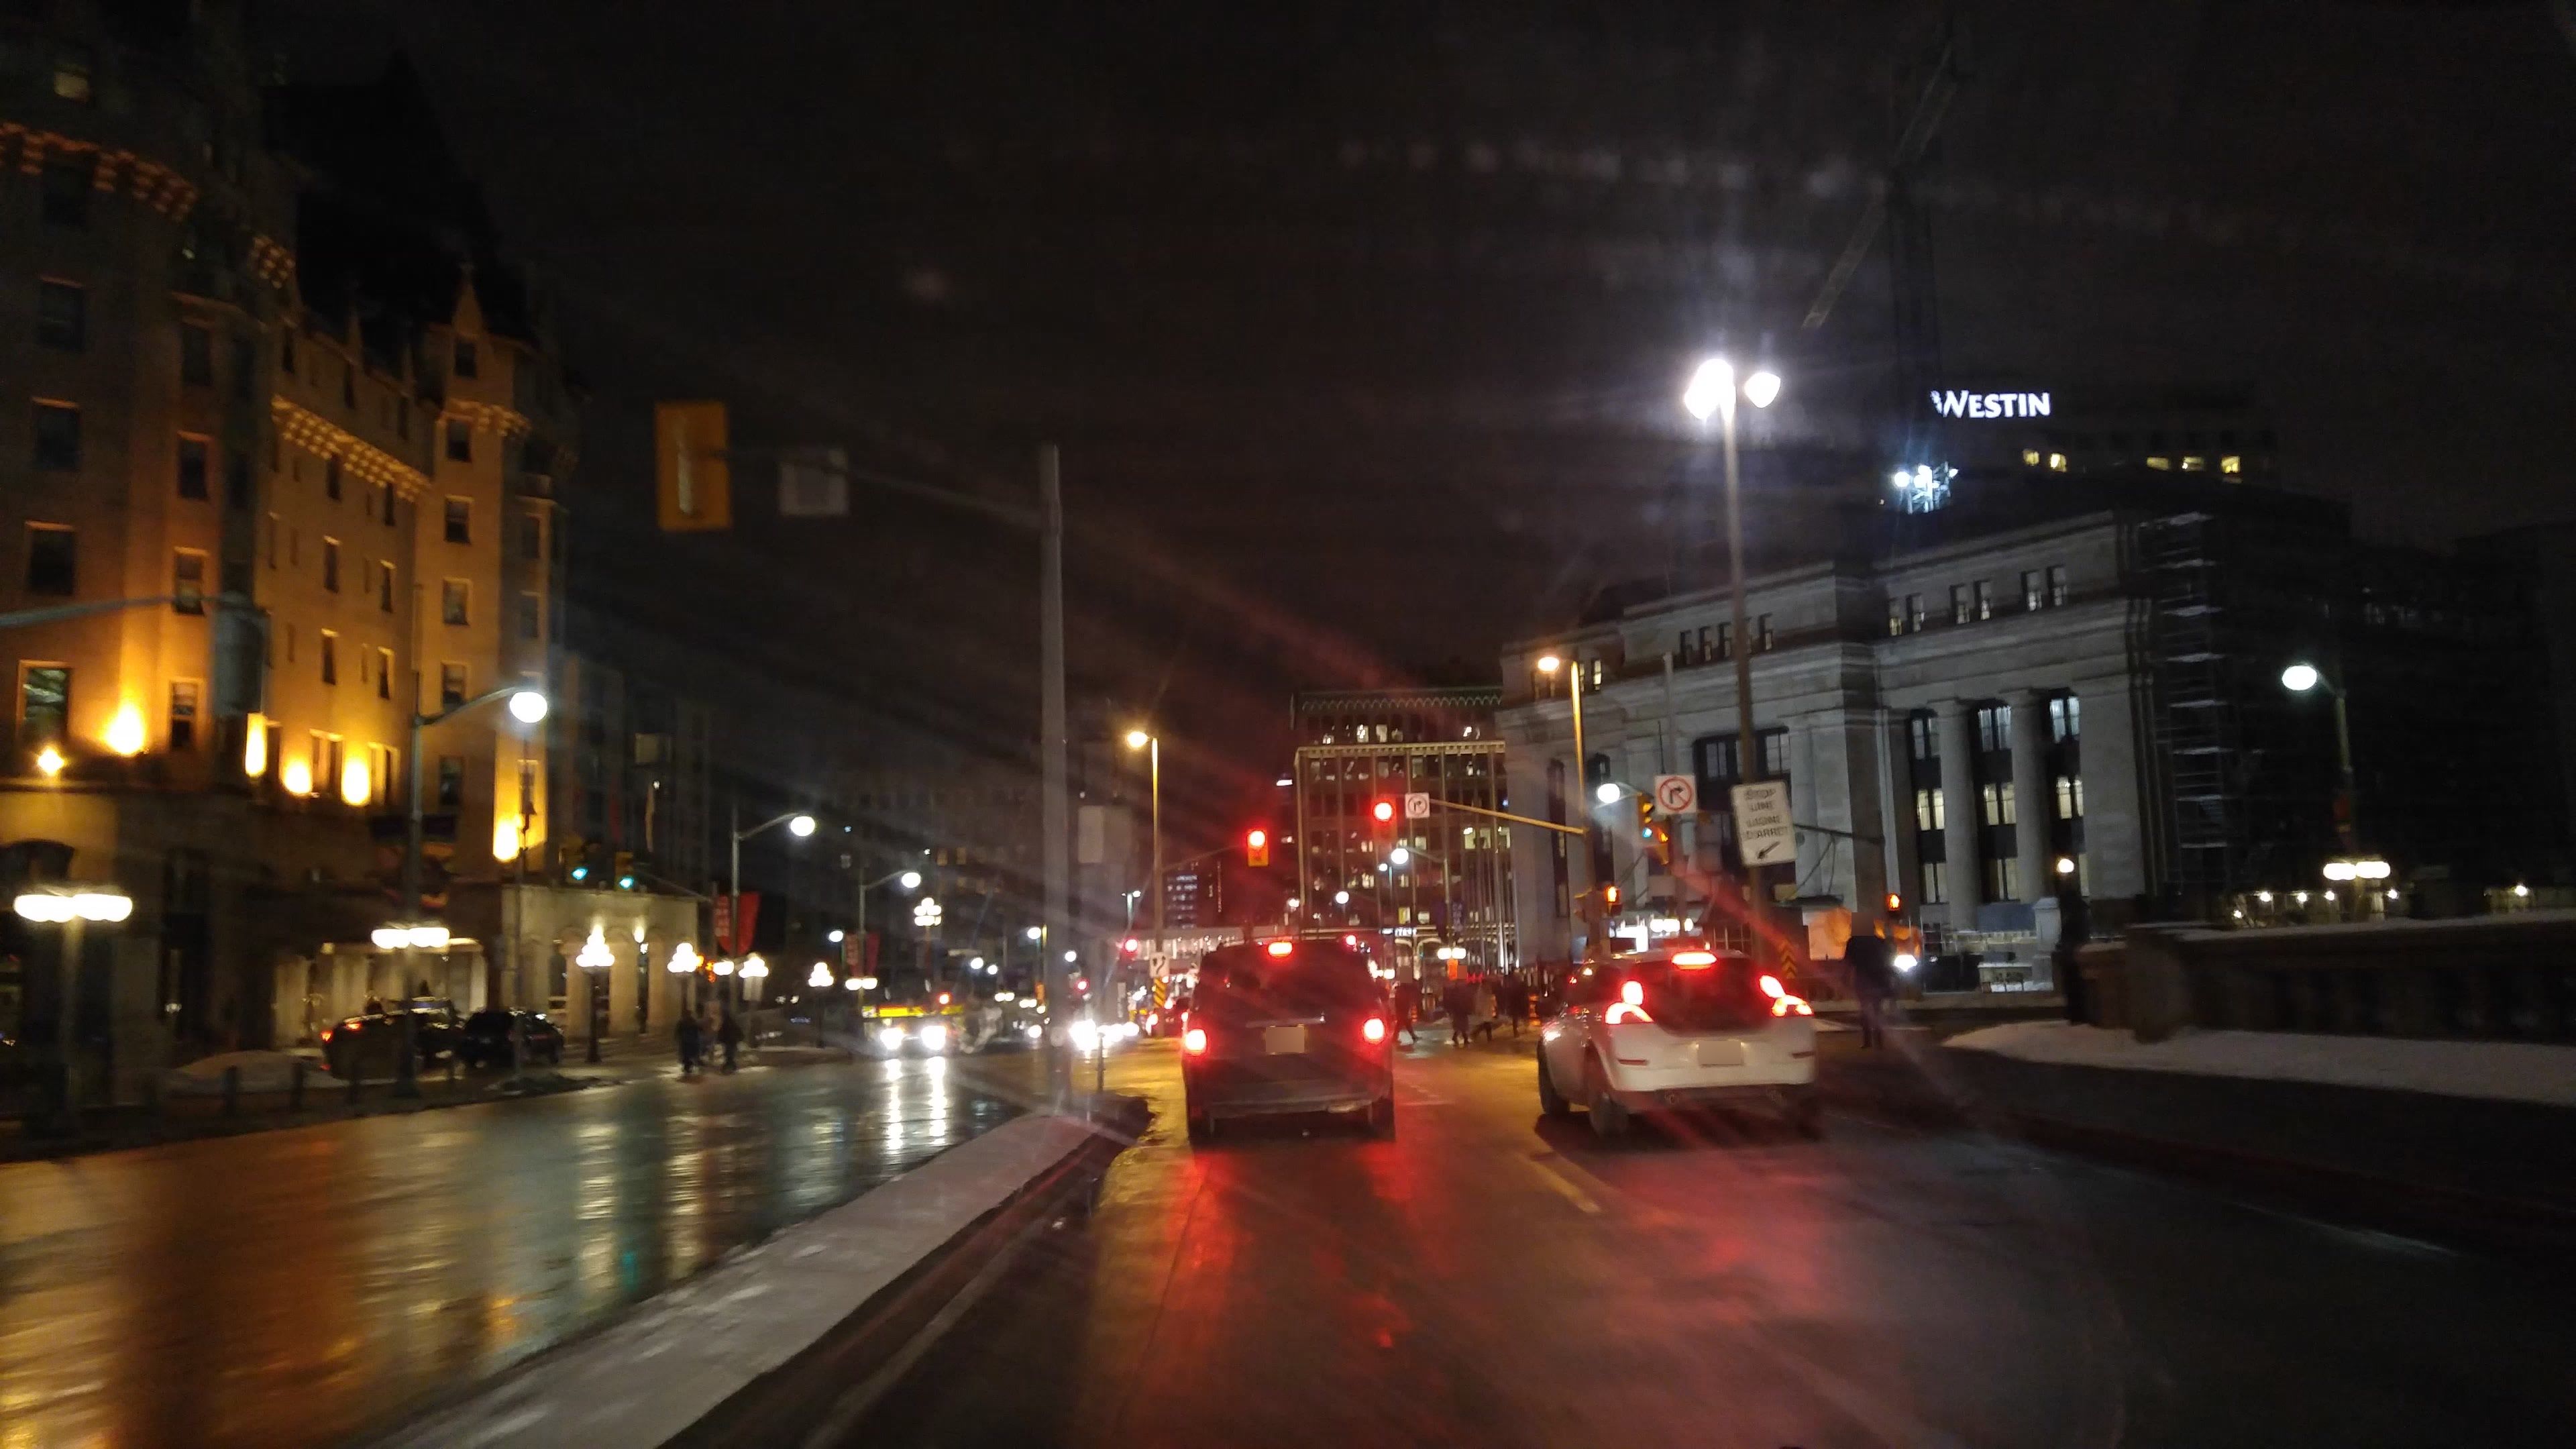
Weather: clear
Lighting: night
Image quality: slightly poor
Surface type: driving surface
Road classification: primary
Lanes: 2
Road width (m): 4
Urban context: urban centre
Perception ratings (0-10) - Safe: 1.48, Lively: 7.32, Beautiful: 1.05, Boring: 0.89, Depressing: 5.63, Wealthy: 3.83